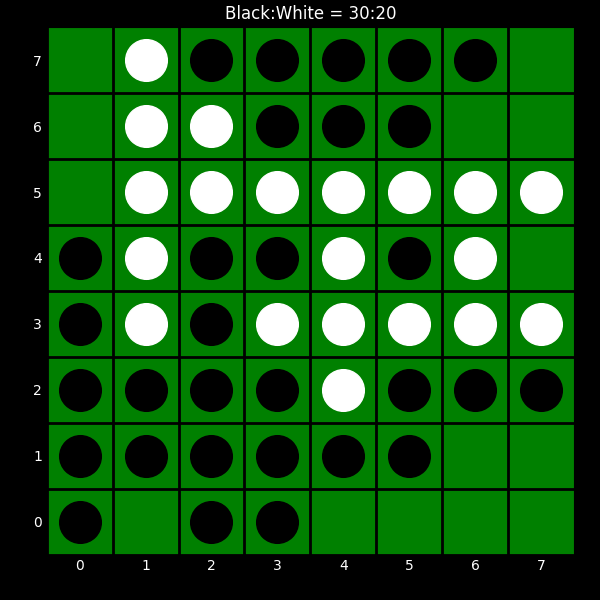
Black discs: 30
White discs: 20